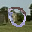
Label: 0